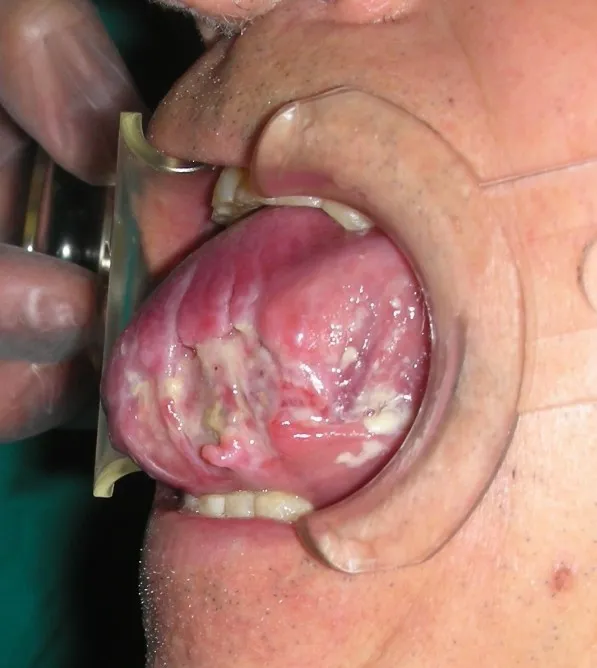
A picture showing the entire involvement of the emi-tongue on the left side.
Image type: medical_photograph (other_medical_photograph)